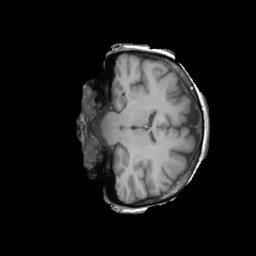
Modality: T1w
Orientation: coronal
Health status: ill
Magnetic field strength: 3 T